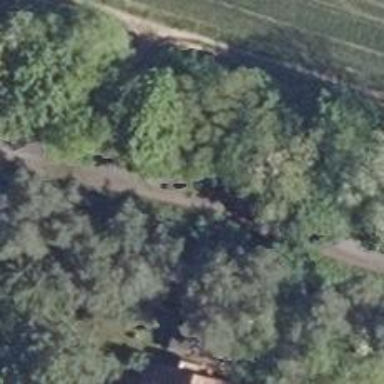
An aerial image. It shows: Footway along the road.